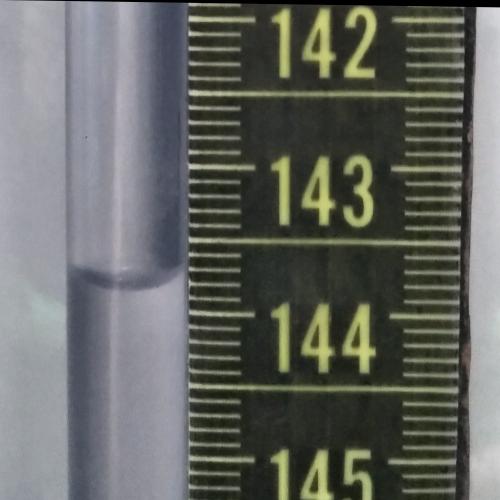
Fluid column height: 143.8 cm